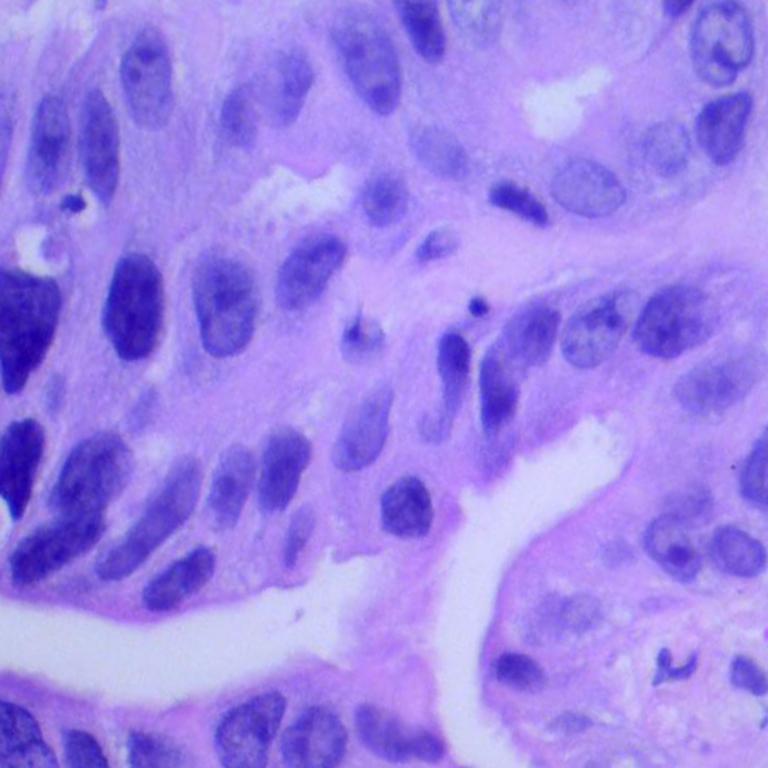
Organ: lung
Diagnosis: adenocarcinomas